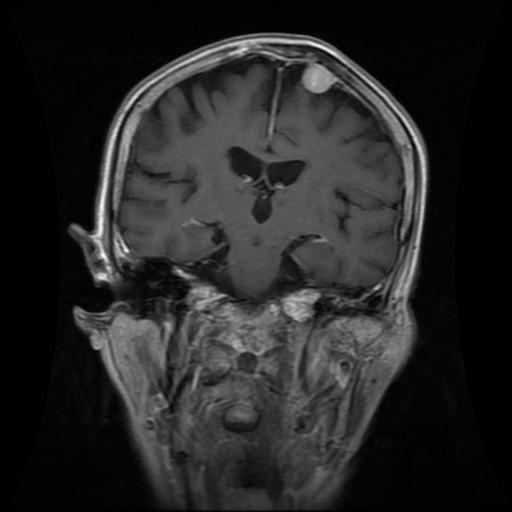
Label: meningioma